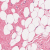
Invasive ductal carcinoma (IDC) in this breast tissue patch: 0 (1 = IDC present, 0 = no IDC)